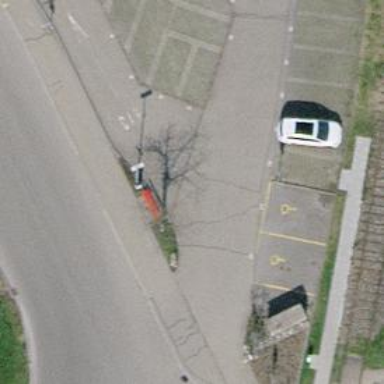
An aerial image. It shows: Red bench.